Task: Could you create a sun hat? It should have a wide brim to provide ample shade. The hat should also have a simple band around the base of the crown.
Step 49:
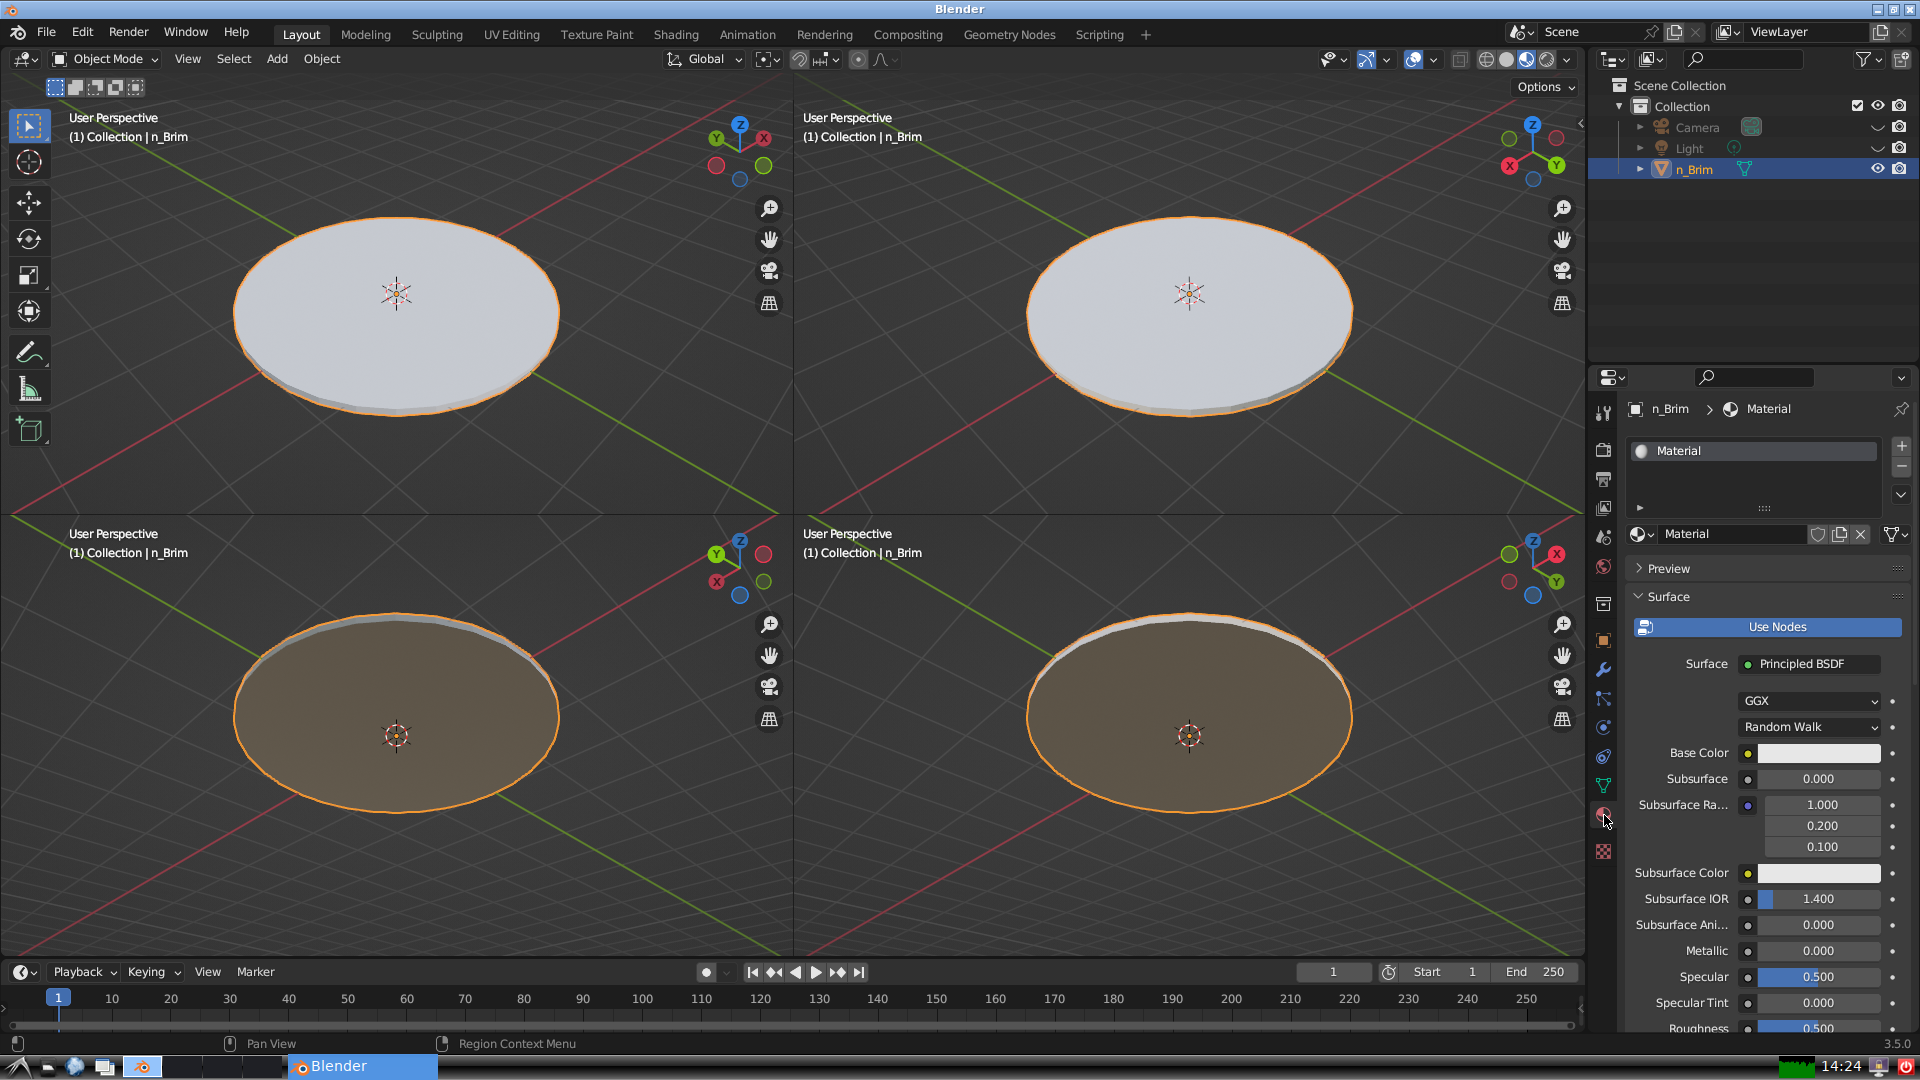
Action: click: no